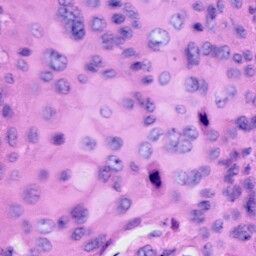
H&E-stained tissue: Cervix